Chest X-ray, PA view. Patient: 31 years old, sex M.
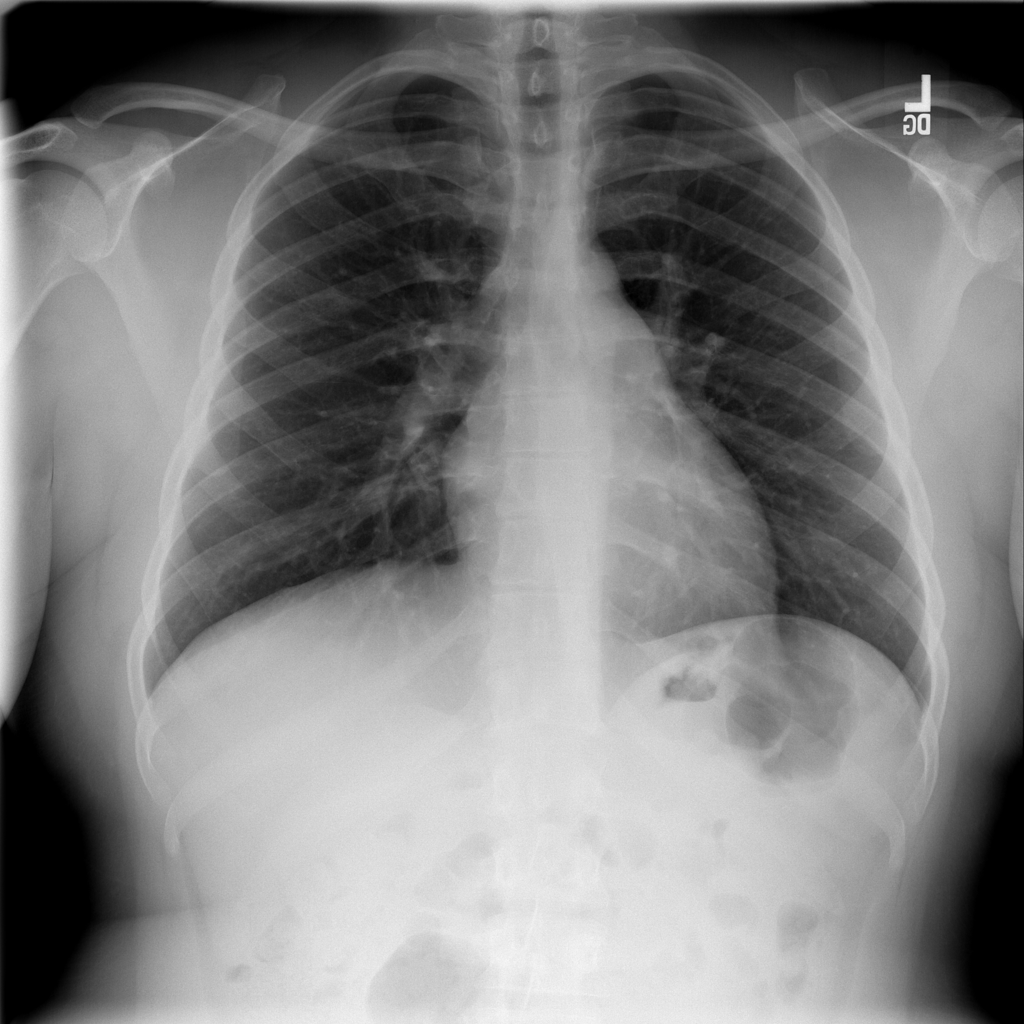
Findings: No Finding